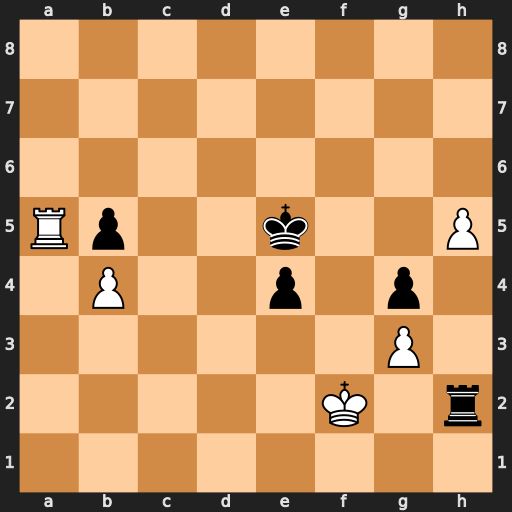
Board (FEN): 8/8/8/Rp2k2P/1P2p1p1/6P1/5K1r/8
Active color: w
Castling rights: -
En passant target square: -
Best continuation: Ke3 Rh3 Rxb5+